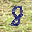
Label: 8